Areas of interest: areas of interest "Home Appliance and Electronics Store"
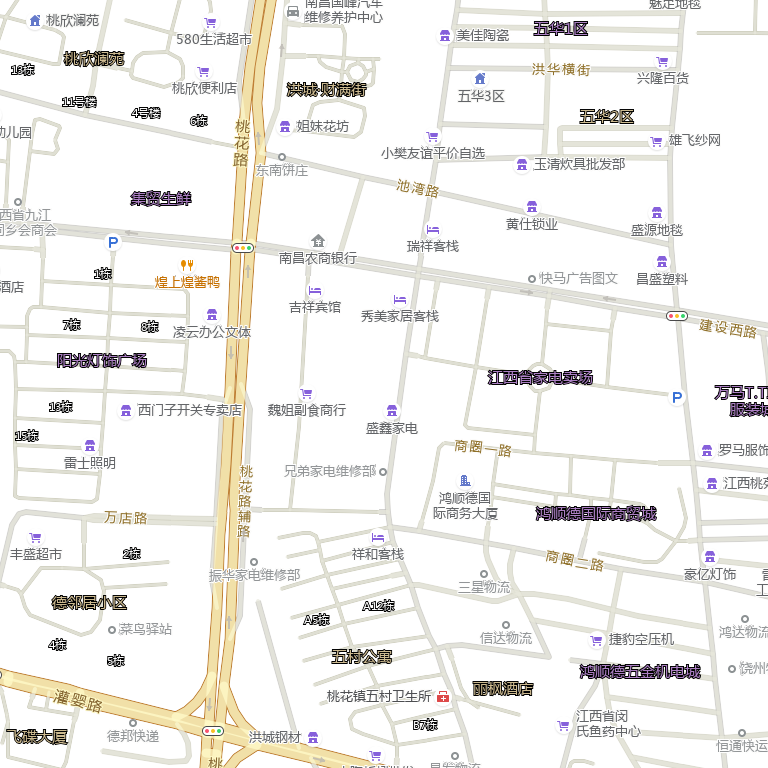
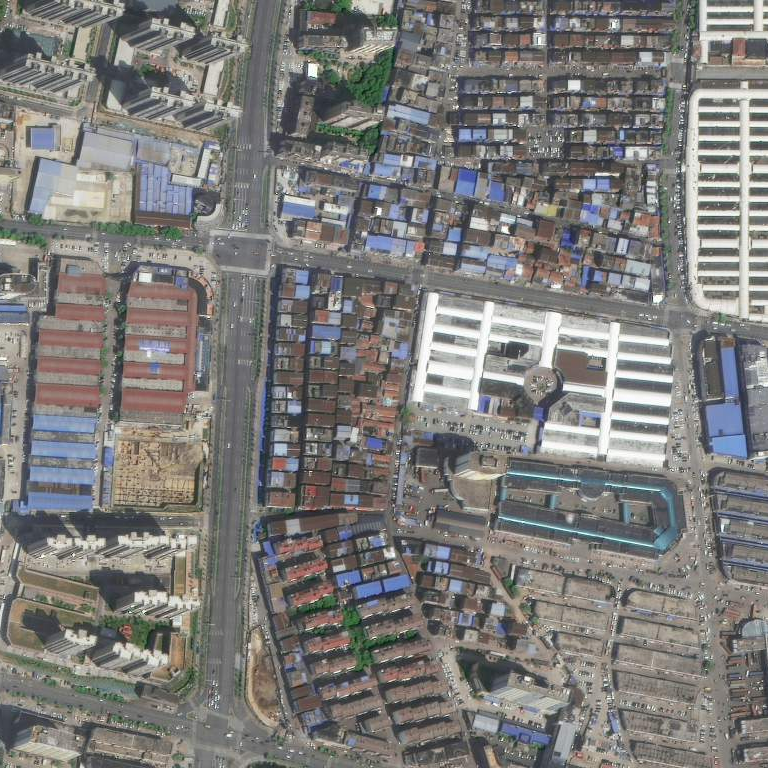